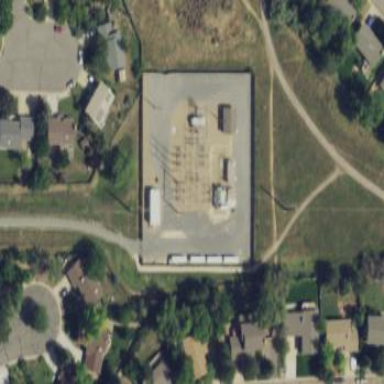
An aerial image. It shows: Outdoor distribution power substation.